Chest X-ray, PA view. Patient: 65 years old, sex F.
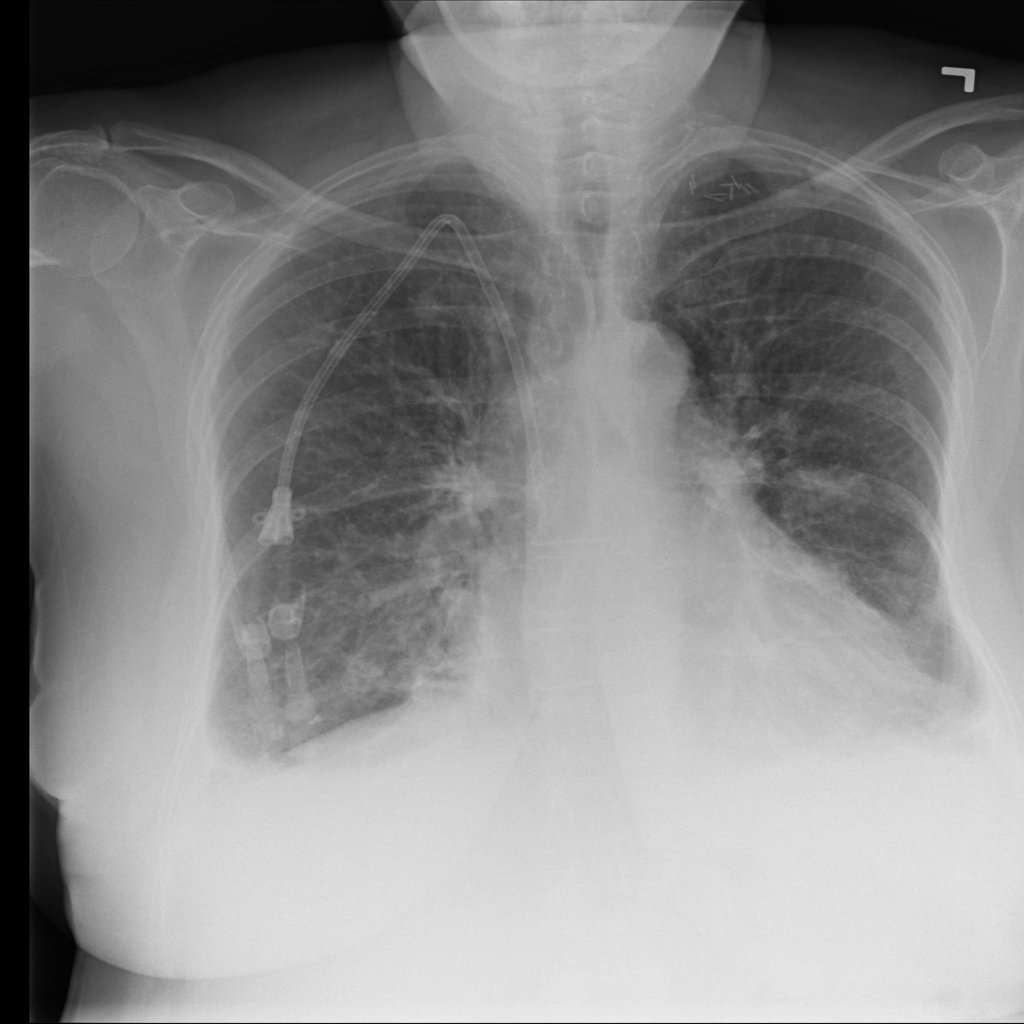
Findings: Nodule